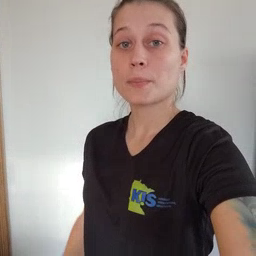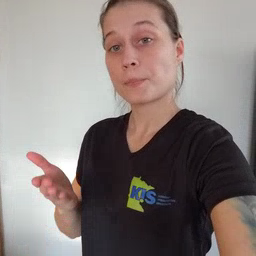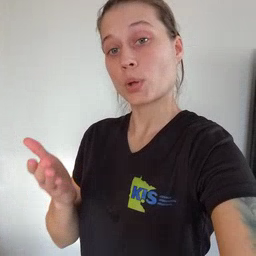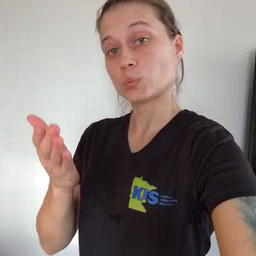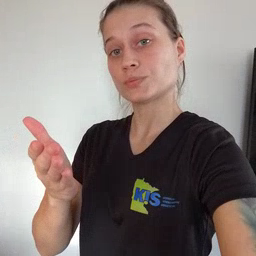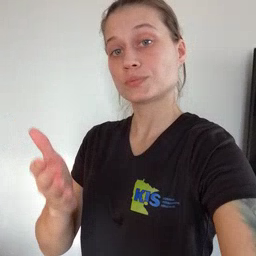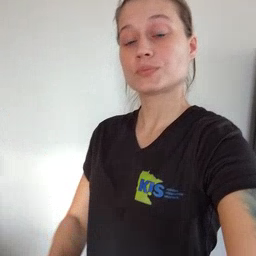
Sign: boat